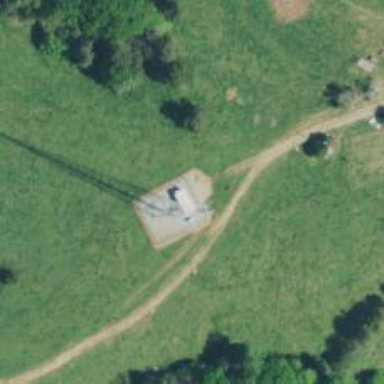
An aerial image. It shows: Communication mast tower.